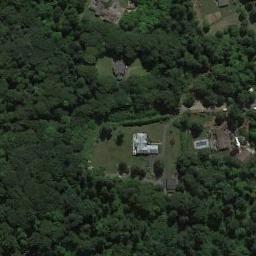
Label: forest